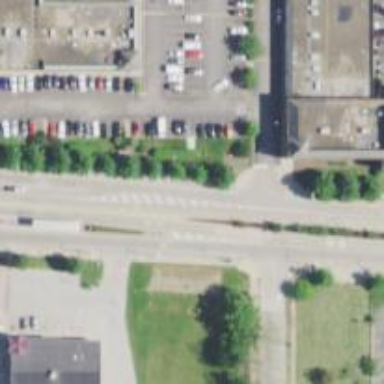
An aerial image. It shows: Busway road.